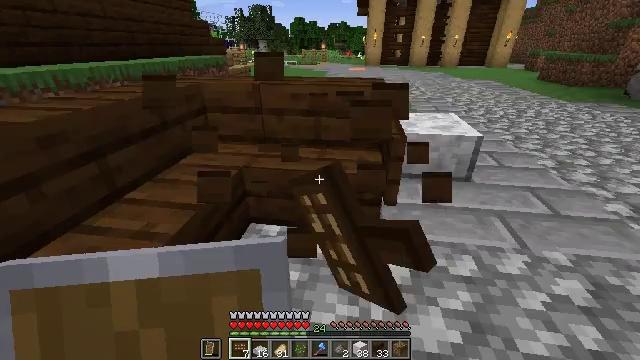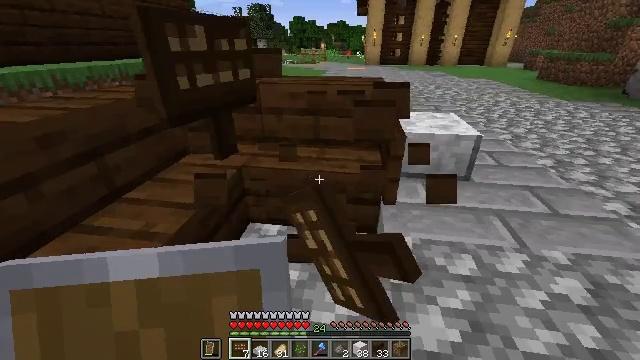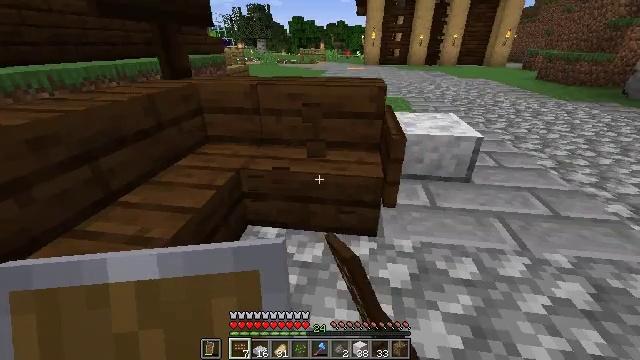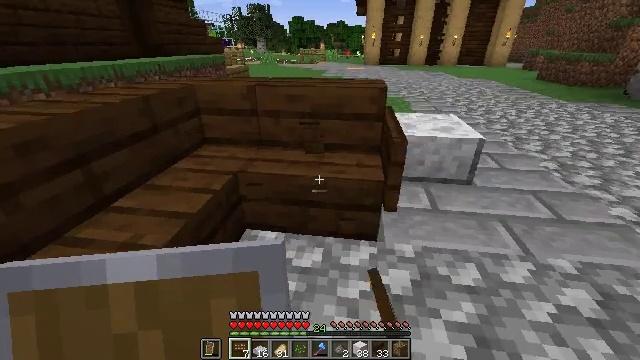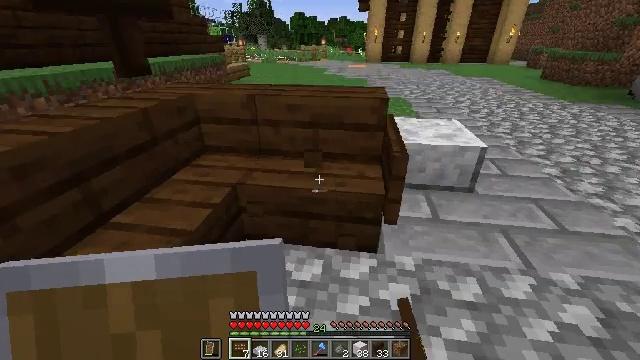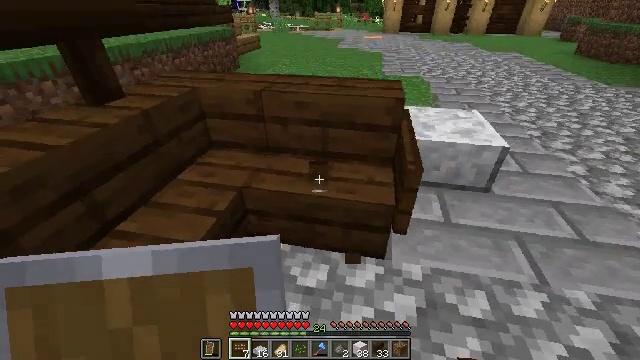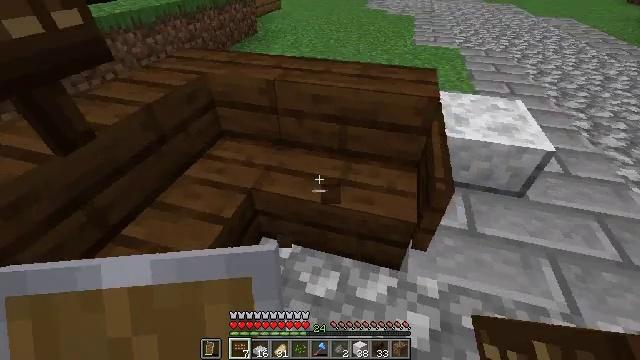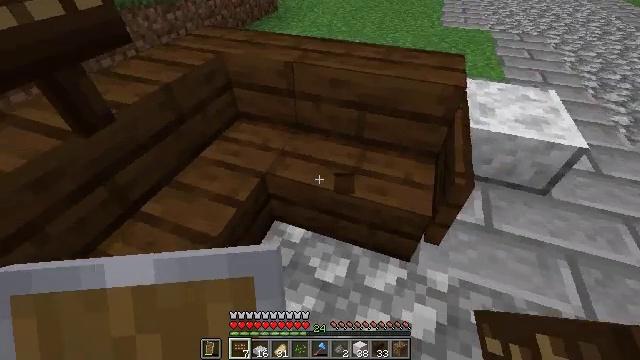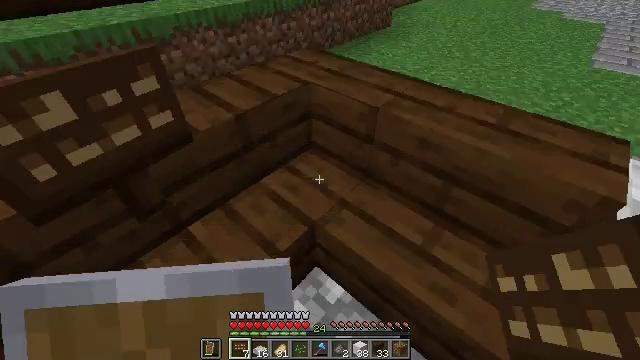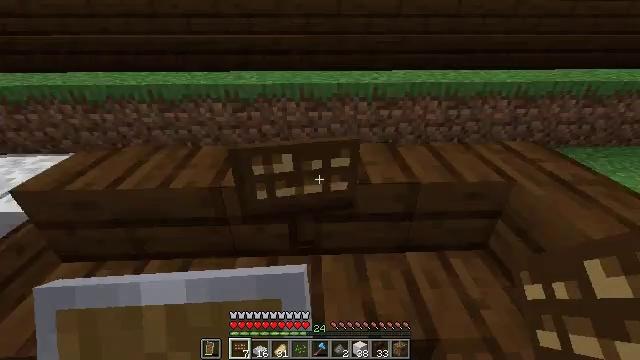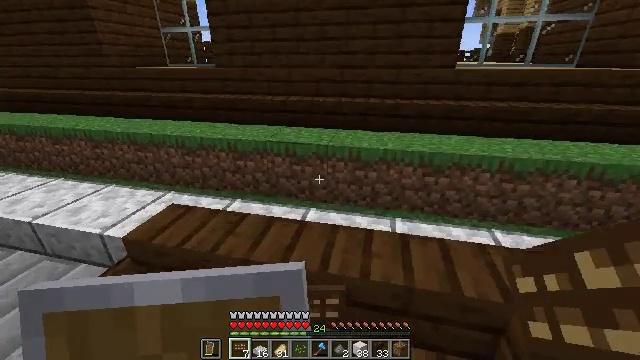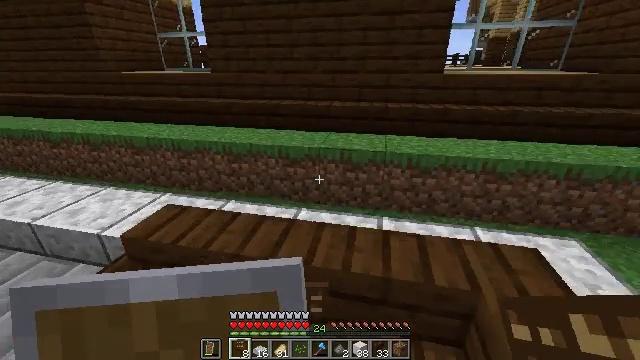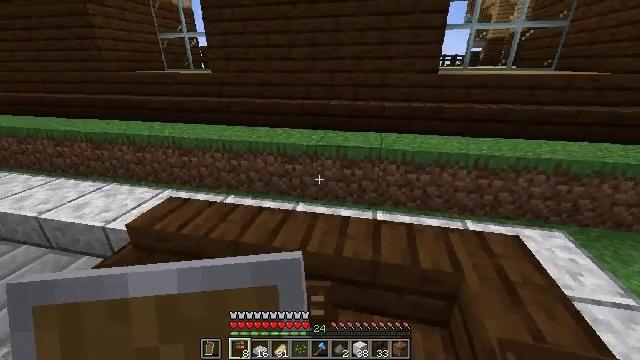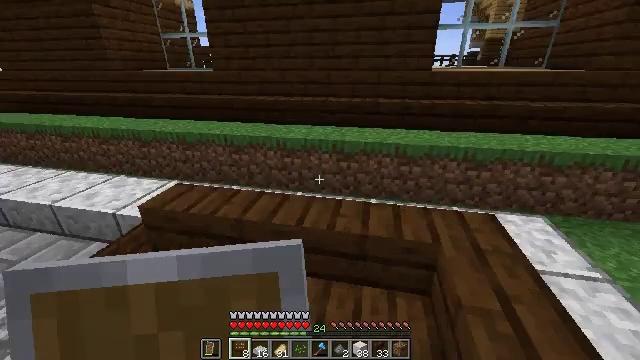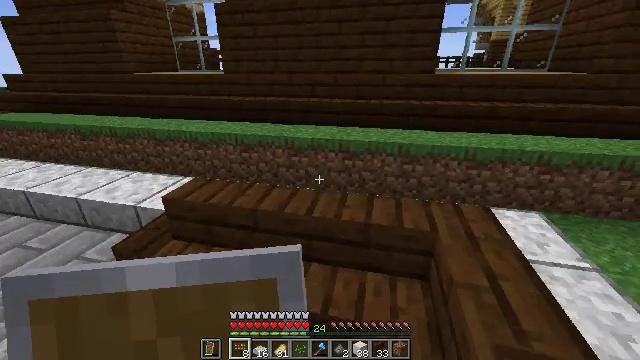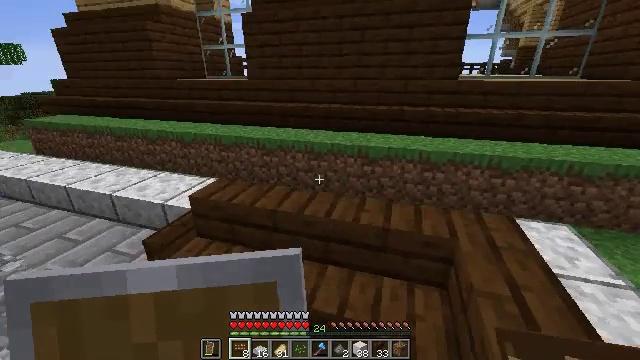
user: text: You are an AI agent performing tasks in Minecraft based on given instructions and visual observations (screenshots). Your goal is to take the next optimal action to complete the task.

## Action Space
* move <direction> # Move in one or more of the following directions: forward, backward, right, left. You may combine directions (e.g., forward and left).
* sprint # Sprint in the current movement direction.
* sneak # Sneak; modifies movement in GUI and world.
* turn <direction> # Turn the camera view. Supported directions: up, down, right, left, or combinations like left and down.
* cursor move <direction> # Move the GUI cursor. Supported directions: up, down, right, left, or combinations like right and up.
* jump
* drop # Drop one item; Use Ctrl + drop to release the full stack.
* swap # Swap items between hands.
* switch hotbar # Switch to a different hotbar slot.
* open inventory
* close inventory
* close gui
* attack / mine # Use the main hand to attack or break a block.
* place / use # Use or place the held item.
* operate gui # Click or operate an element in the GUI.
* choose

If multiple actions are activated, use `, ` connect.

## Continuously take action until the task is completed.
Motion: motion action
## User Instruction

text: Gather polished diorite slabs from a structure.
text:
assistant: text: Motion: sneak, attack / mine
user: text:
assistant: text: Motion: move forward, sneak, attack / mine
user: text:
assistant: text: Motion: move forward
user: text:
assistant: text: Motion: move forward
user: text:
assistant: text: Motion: move forward, turn left and down
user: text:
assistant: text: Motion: move forward, turn left and down
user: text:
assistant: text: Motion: move forward, turn left and down
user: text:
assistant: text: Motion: move forward and move right, turn left and up
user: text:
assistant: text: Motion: move right, turn left and up
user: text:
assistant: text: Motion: move back and move right, turn left and up
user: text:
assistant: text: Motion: move back
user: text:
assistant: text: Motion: move back
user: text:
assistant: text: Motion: move back
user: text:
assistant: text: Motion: move back and move left, turn left
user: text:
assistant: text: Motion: move back and move left, turn left and up
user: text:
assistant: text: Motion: move back and move left, turn left and up
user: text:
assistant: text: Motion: move back and move left, turn left and up
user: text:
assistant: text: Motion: move back and move left, turn left
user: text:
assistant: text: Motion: move back and move left
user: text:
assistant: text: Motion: move back and move left
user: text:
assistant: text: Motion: move back and move left
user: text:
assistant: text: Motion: move back and move left
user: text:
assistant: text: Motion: move back and move left
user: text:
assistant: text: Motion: move back and move left
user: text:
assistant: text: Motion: move back and move left, turn left
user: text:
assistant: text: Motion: move back and move left, turn left and down
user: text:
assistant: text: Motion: move back and move left
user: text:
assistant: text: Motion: move back and move left
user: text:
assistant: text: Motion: move back and move left
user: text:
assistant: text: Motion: move left, turn left and down